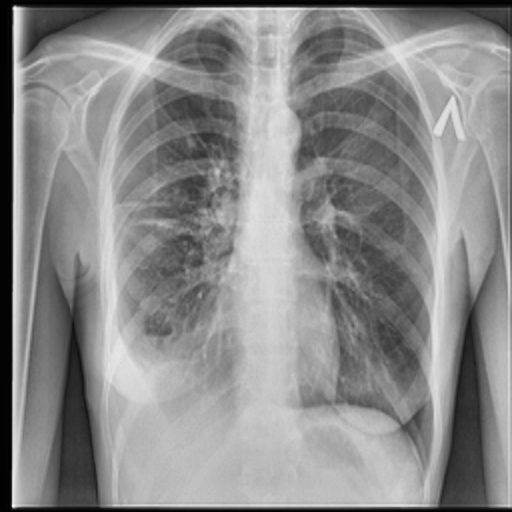
Finding: TUBERCULOSIS